Aerial crown-view tile of a tropical tree (Barro Colorado Island, Panama), acquired 20250616:
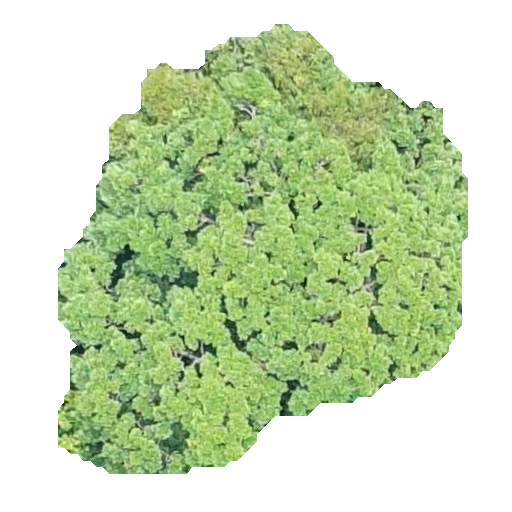
Species: Simarouba amara
GBIF accepted scientific name: Simarouba amara
Crown area: 194.574 m²